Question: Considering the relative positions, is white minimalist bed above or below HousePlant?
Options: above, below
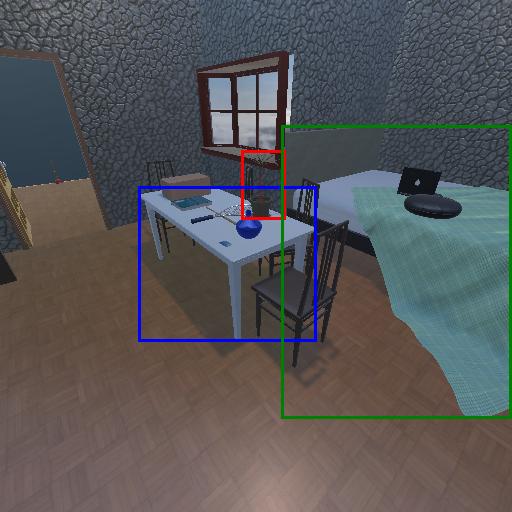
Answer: above